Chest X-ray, PA view. Patient: 9 years old, sex M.
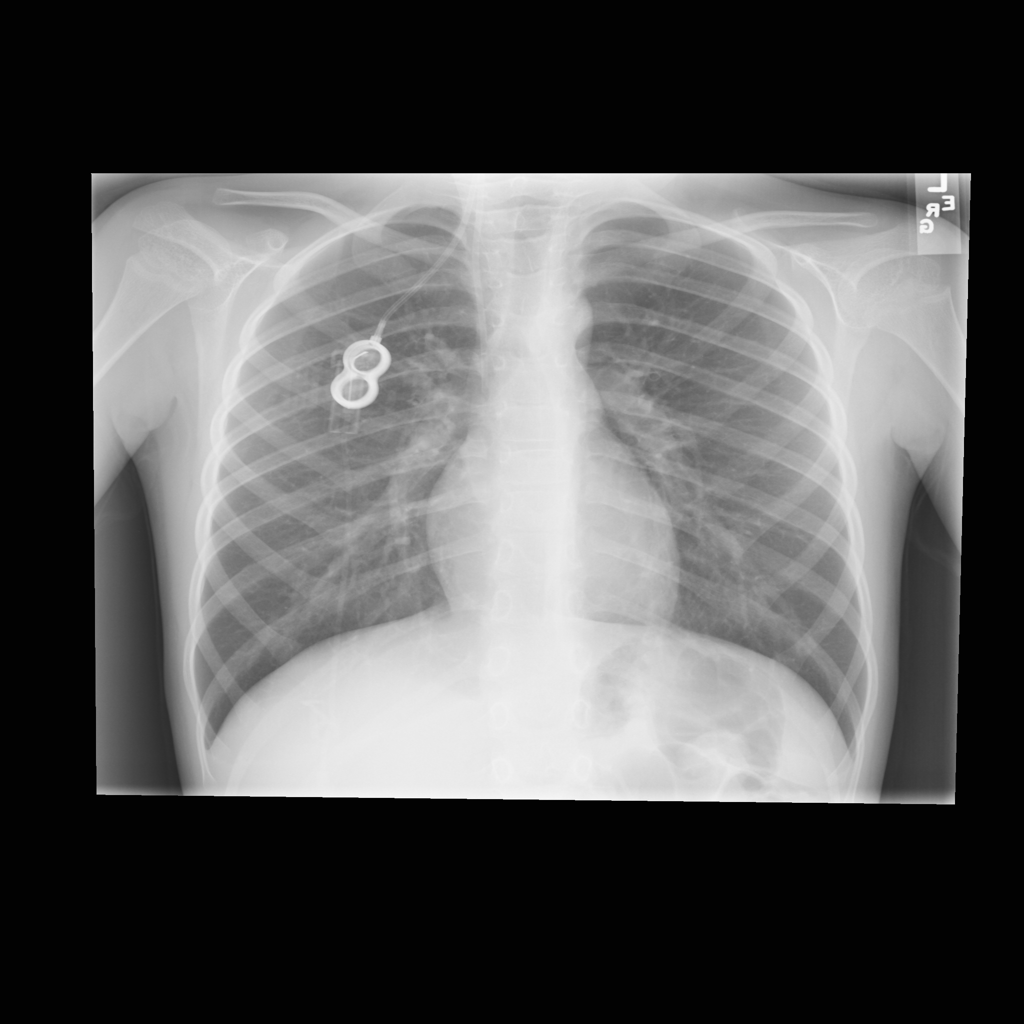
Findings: No Finding